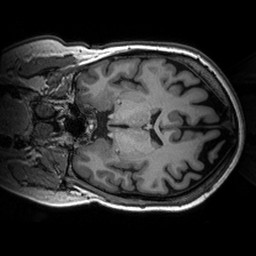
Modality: T1w
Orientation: coronal
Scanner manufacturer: siemens
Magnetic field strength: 3 T
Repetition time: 2.53 s
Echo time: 0.00288 s